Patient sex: M
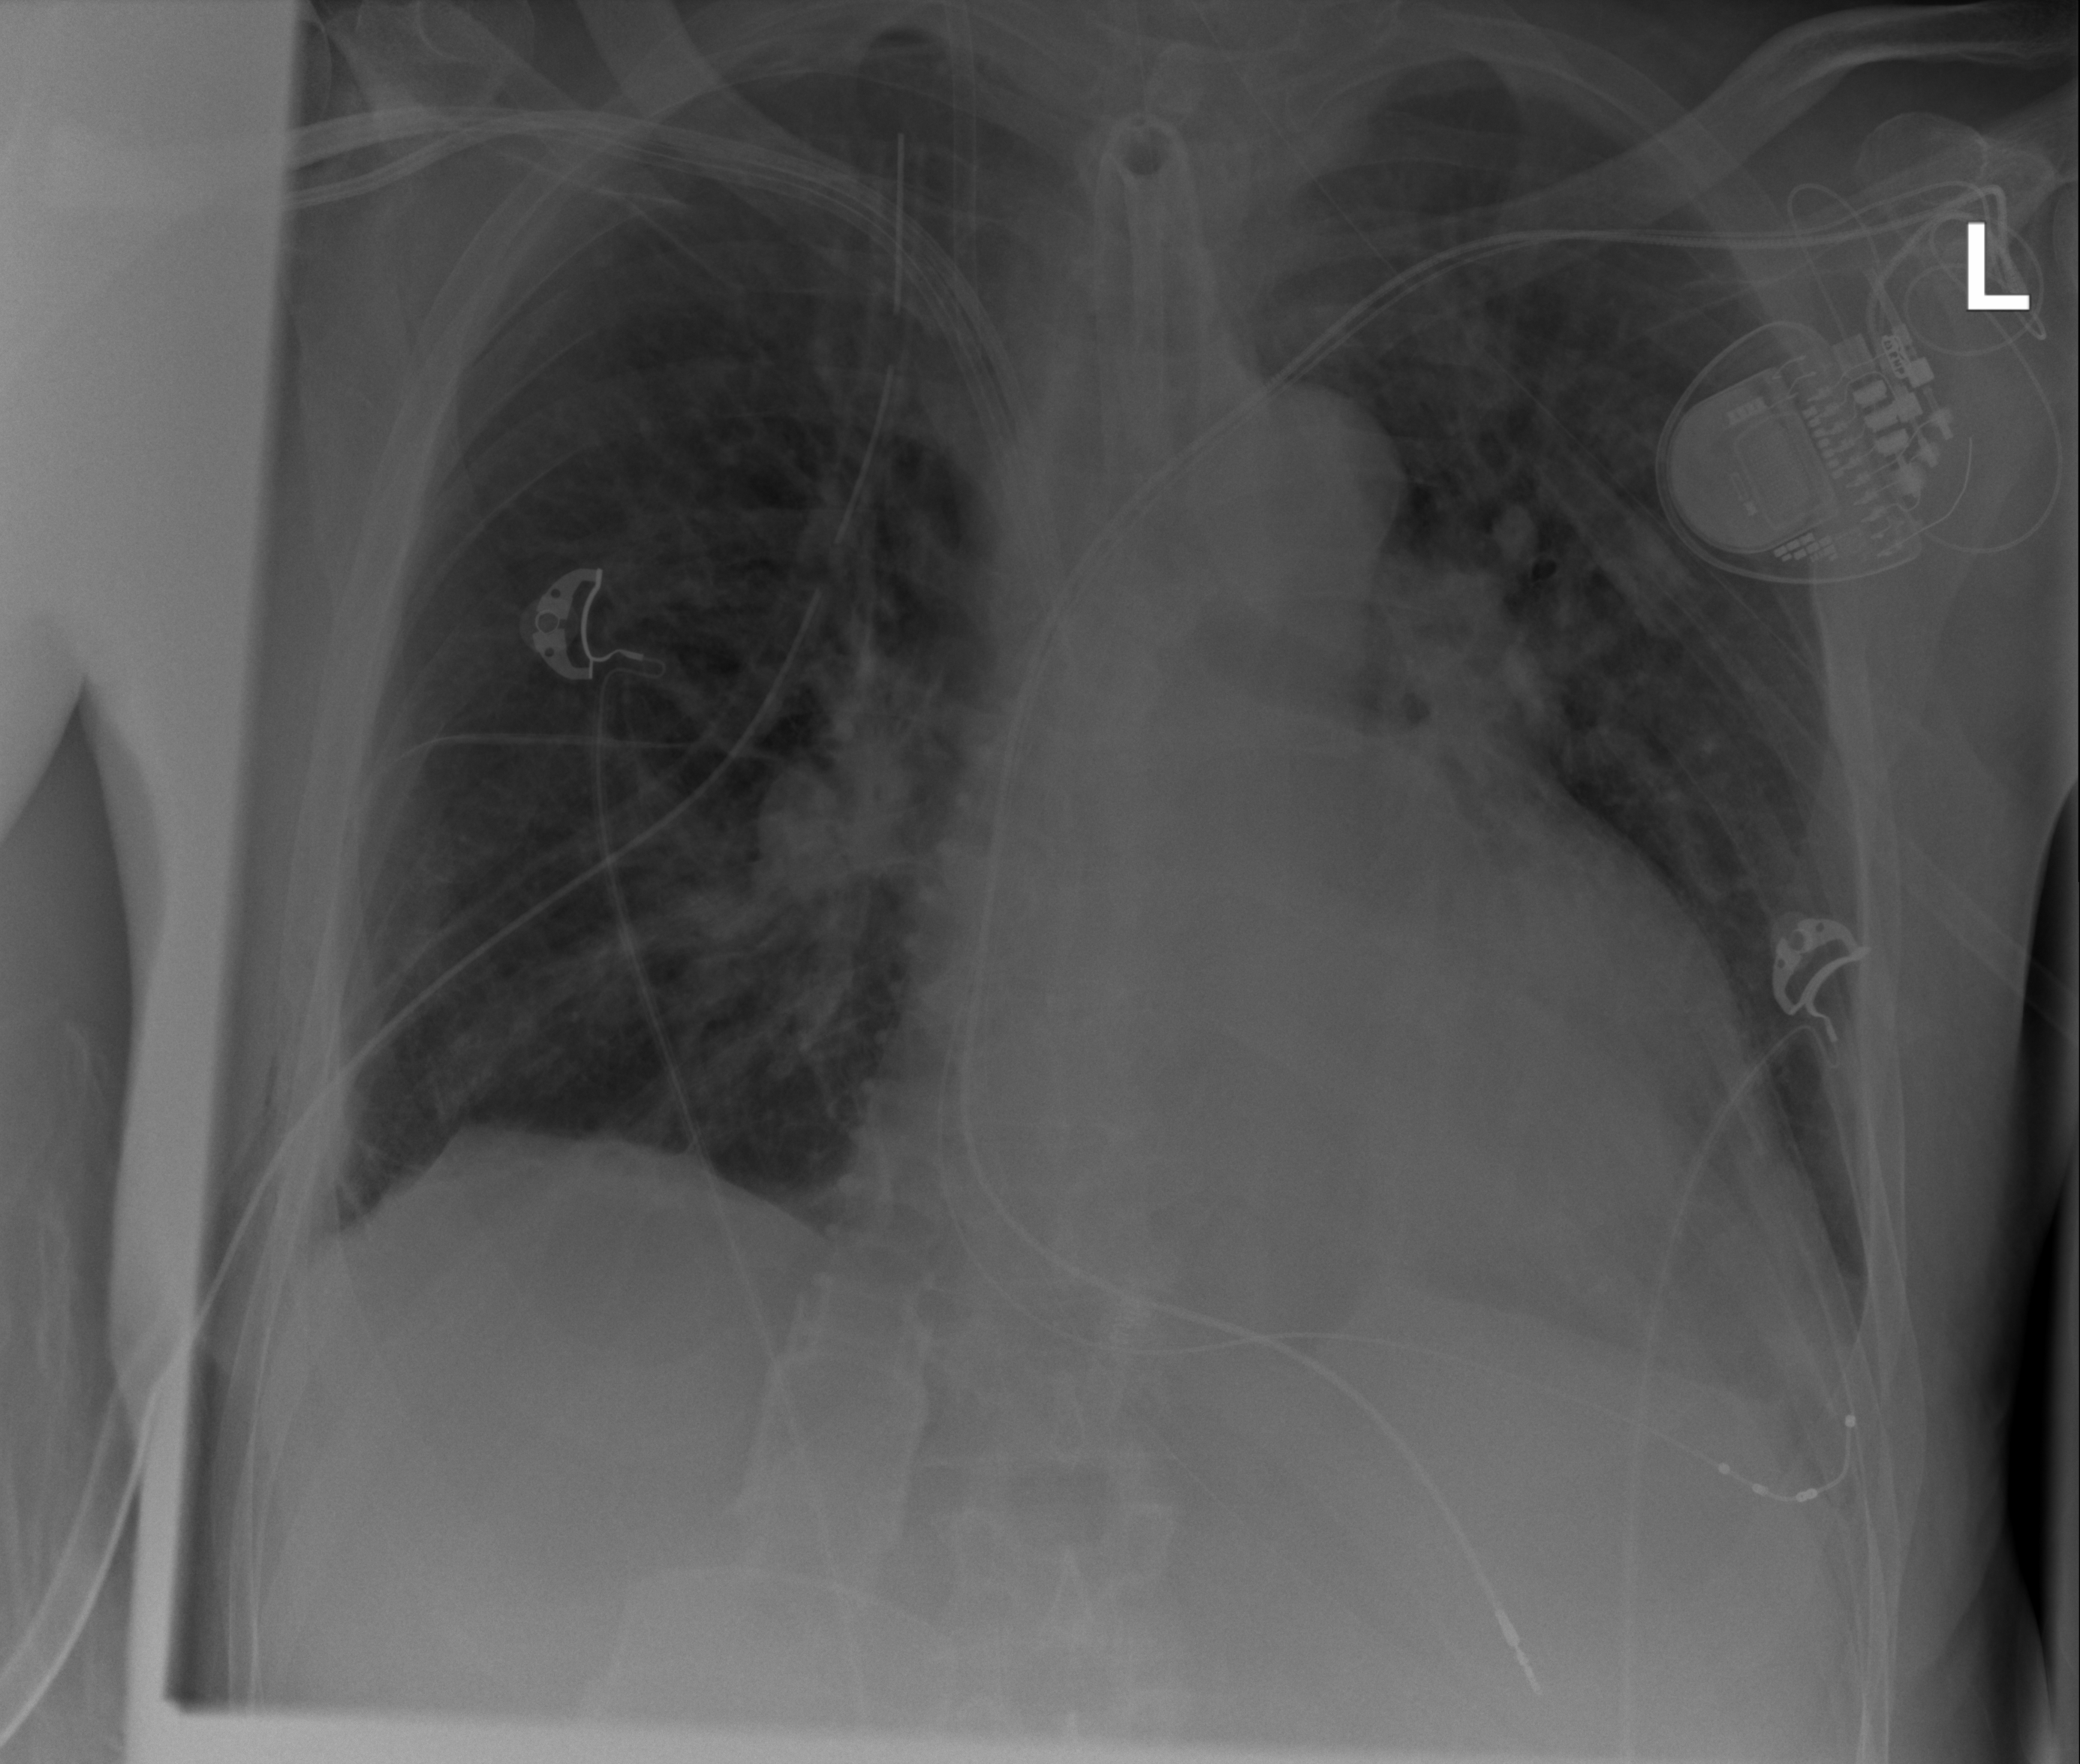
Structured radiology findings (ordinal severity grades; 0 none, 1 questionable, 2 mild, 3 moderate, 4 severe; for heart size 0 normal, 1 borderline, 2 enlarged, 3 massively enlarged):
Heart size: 2
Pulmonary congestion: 2
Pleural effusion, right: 0
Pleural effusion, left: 0
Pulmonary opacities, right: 2
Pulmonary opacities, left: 0
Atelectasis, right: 2
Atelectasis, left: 0